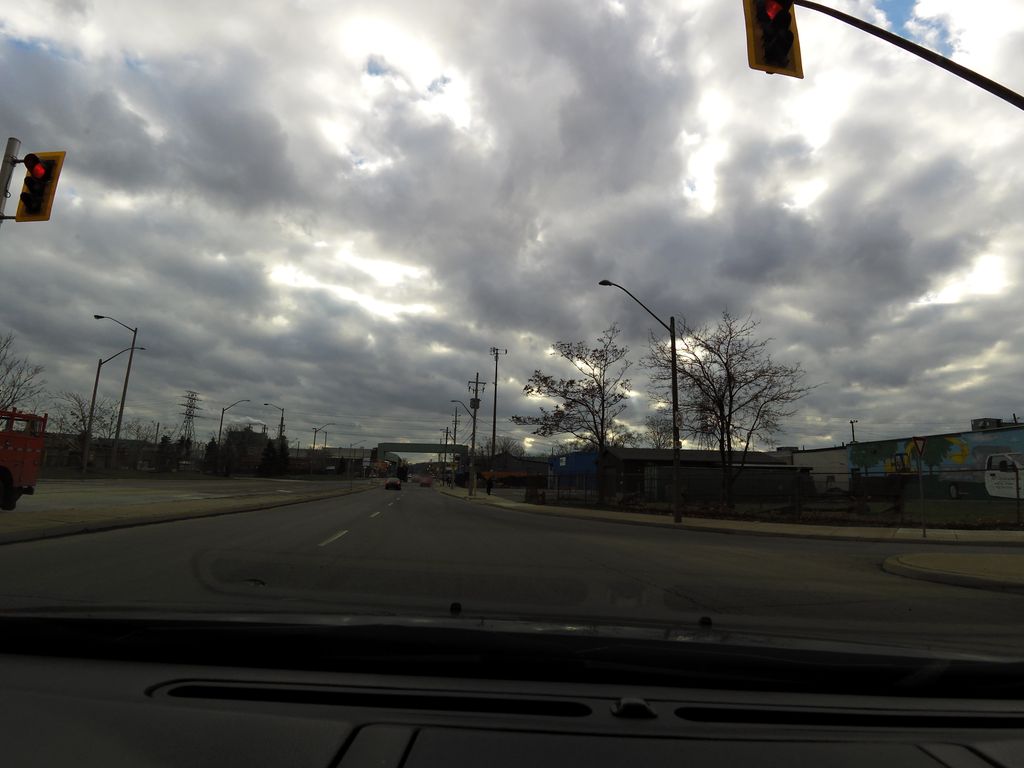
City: hamilton